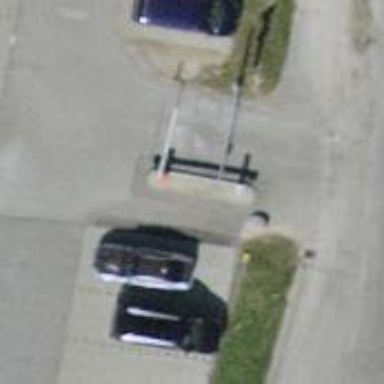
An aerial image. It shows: Lift gate barrier.